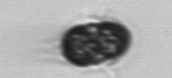
Label: Mesodinium